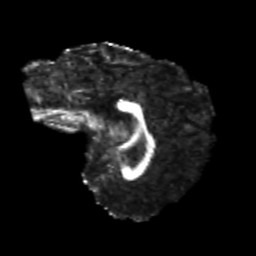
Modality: FA
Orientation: sagittal
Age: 20
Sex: female
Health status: healthy
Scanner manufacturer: philips
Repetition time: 7.389 s
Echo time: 0.08599 s